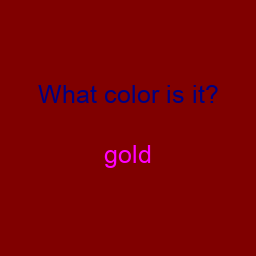
Color: magenta
Color name shown: gold
Background color: maroon
Question text color: navy